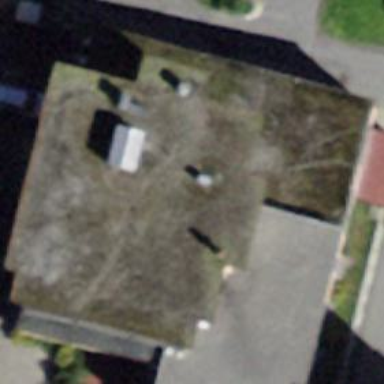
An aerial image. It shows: Hotel with flat roof.